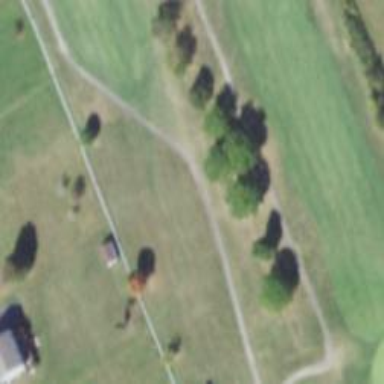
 specifically golf. It features beautiful fairway for golf enthusiasts to enjoy."